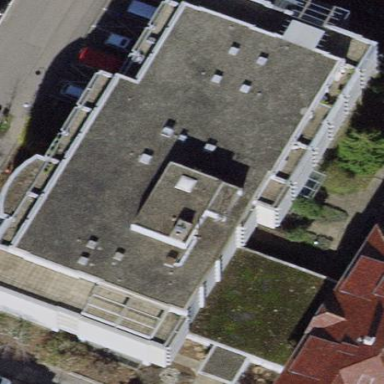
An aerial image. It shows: Public building serving as nursing home.